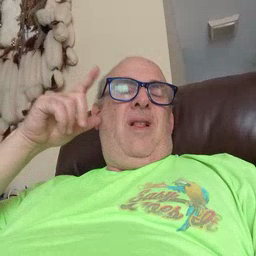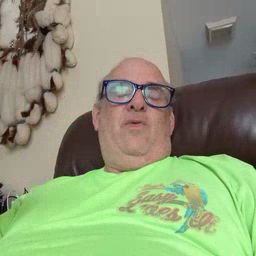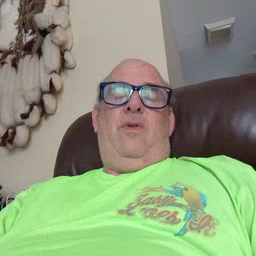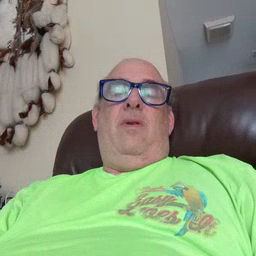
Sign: loud